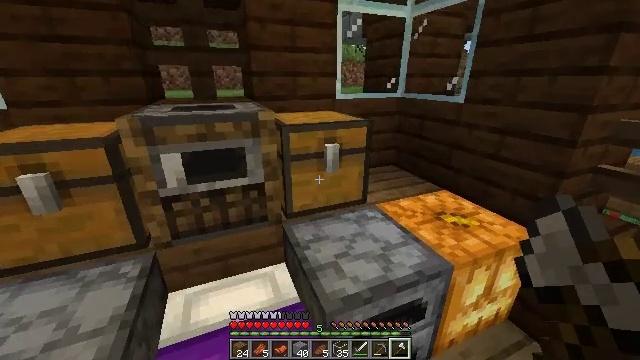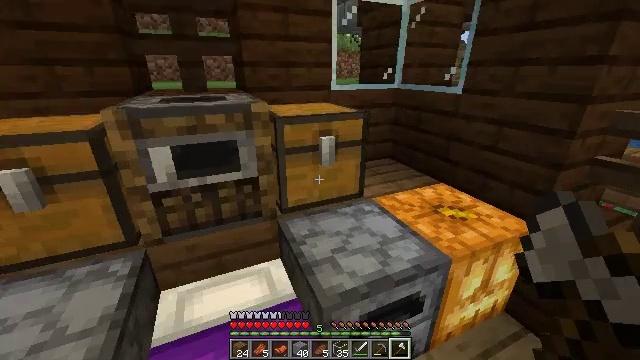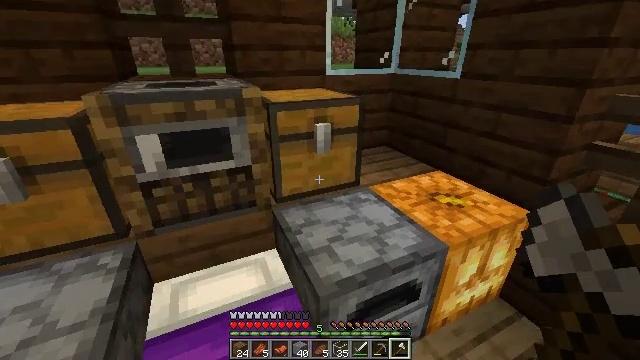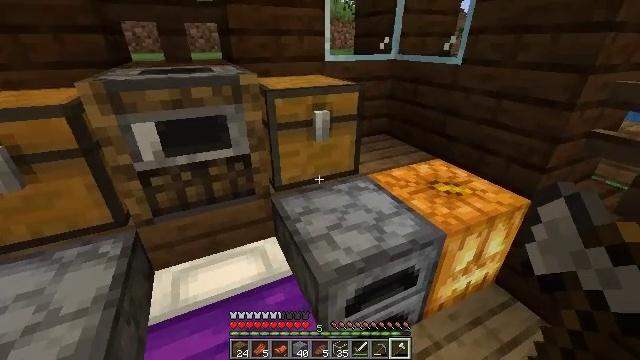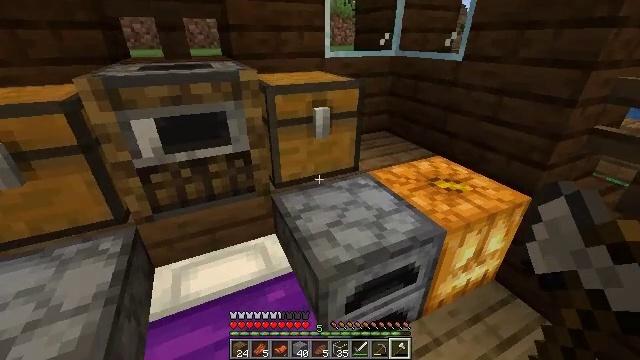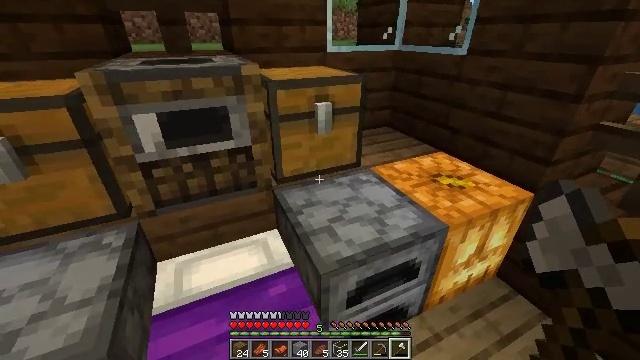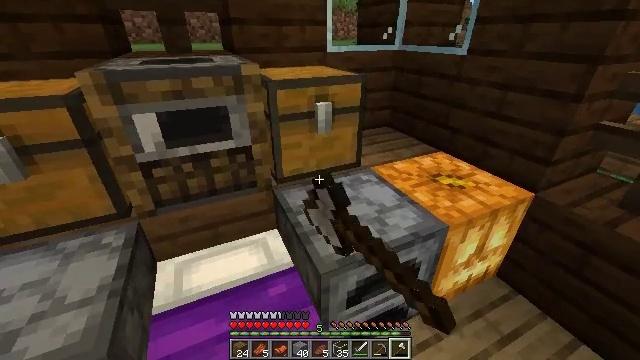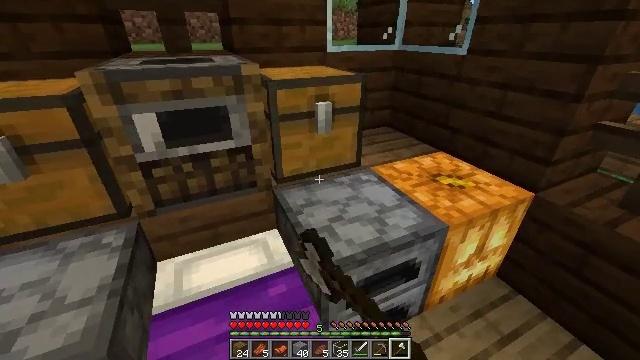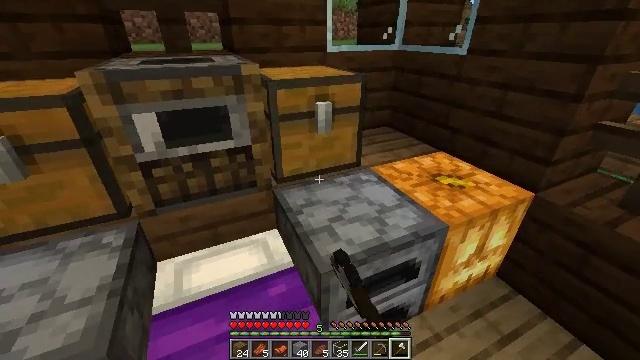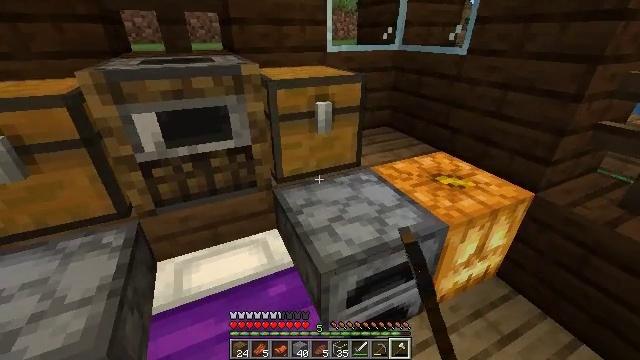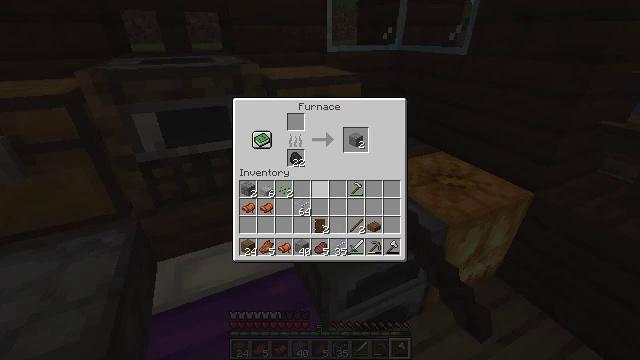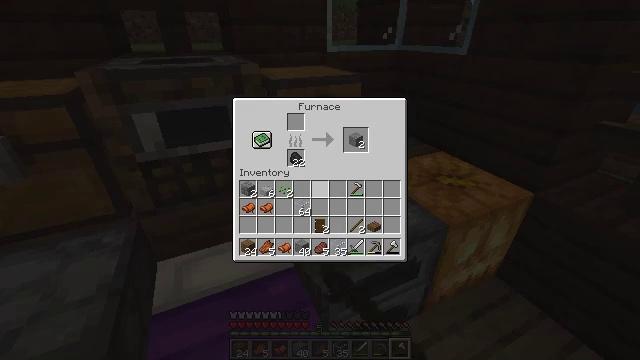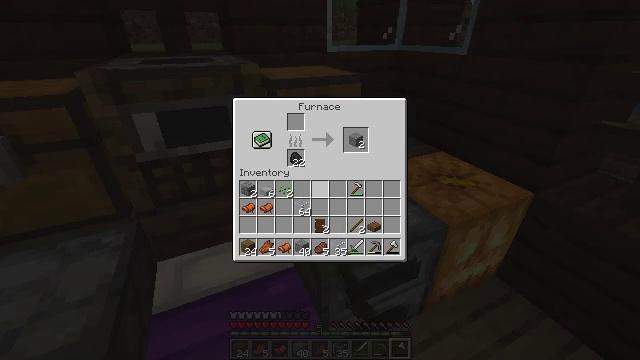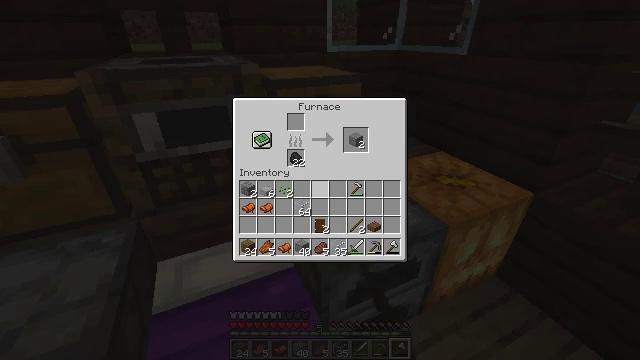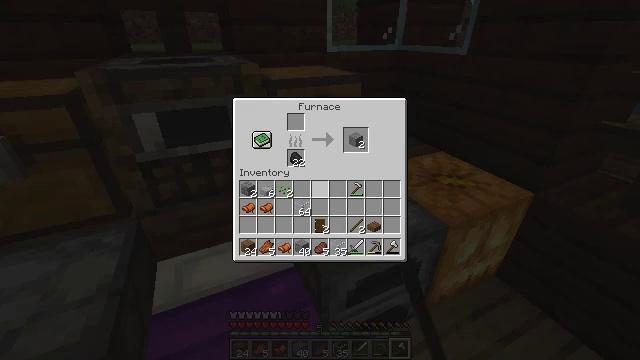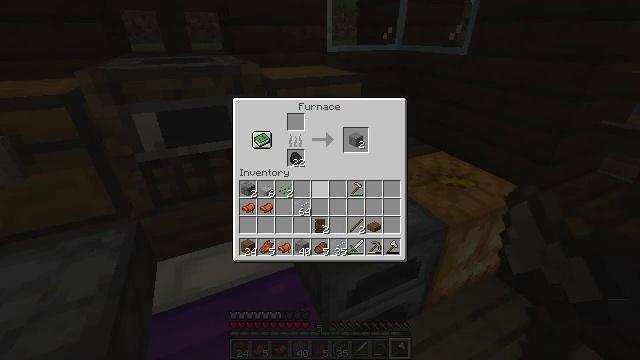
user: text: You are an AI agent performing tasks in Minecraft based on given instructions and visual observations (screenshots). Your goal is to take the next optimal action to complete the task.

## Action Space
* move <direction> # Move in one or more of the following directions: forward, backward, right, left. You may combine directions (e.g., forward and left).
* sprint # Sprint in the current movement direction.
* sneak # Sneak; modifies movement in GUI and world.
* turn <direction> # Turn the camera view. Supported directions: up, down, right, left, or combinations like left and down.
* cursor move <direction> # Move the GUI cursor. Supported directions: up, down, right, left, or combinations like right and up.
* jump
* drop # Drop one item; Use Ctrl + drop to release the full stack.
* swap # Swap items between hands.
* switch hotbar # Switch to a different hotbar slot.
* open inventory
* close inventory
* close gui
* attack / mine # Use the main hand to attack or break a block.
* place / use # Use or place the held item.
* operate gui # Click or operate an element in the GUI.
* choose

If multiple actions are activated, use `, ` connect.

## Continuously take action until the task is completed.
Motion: motion action
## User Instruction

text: Craft a stone.
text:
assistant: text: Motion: turn right and down
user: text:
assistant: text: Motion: turn right and down
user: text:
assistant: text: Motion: turn down
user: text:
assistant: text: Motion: no_op
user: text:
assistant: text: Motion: use / place
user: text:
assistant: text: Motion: use / place
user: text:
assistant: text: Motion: use / place
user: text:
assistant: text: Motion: use / place
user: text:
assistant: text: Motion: use / place
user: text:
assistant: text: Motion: no_op
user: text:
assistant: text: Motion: no_op
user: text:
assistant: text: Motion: no_op
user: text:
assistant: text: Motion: no_op
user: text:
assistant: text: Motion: no_op
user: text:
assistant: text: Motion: no_op
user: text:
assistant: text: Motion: no_op
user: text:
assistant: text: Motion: no_op
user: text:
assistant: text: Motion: no_op
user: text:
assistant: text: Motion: no_op
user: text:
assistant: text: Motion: no_op
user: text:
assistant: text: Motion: no_op
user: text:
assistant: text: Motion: no_op
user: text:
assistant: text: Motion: no_op
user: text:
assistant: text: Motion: no_op
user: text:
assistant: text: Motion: no_op
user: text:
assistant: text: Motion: no_op
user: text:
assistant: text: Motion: cursor move right
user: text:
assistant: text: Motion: no_op
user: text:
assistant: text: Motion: cursor move right and up
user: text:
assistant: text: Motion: cursor move right and up